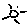
Label: sun